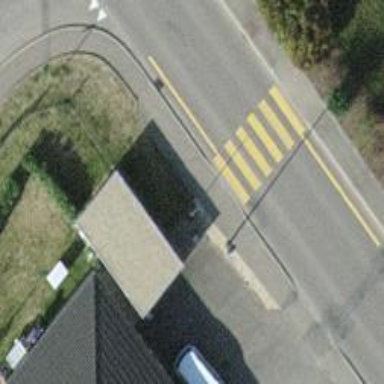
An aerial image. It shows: Marked crossing on the road.